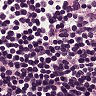
Metastatic tissue present: no